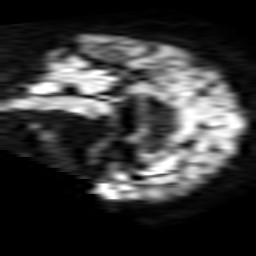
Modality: TRACE
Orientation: sagittal
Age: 76
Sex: male
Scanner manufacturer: philips
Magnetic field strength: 1.5 T
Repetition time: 4.78 s
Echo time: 0.07794 s